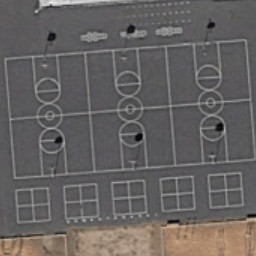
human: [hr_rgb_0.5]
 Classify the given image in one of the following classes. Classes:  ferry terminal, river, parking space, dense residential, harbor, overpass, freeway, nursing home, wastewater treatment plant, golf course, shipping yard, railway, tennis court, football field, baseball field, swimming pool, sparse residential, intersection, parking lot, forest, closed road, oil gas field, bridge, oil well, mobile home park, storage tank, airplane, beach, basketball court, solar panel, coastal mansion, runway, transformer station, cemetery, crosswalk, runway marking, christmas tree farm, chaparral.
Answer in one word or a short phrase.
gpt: basketball court